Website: ulta-beauty
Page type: customer-info-address
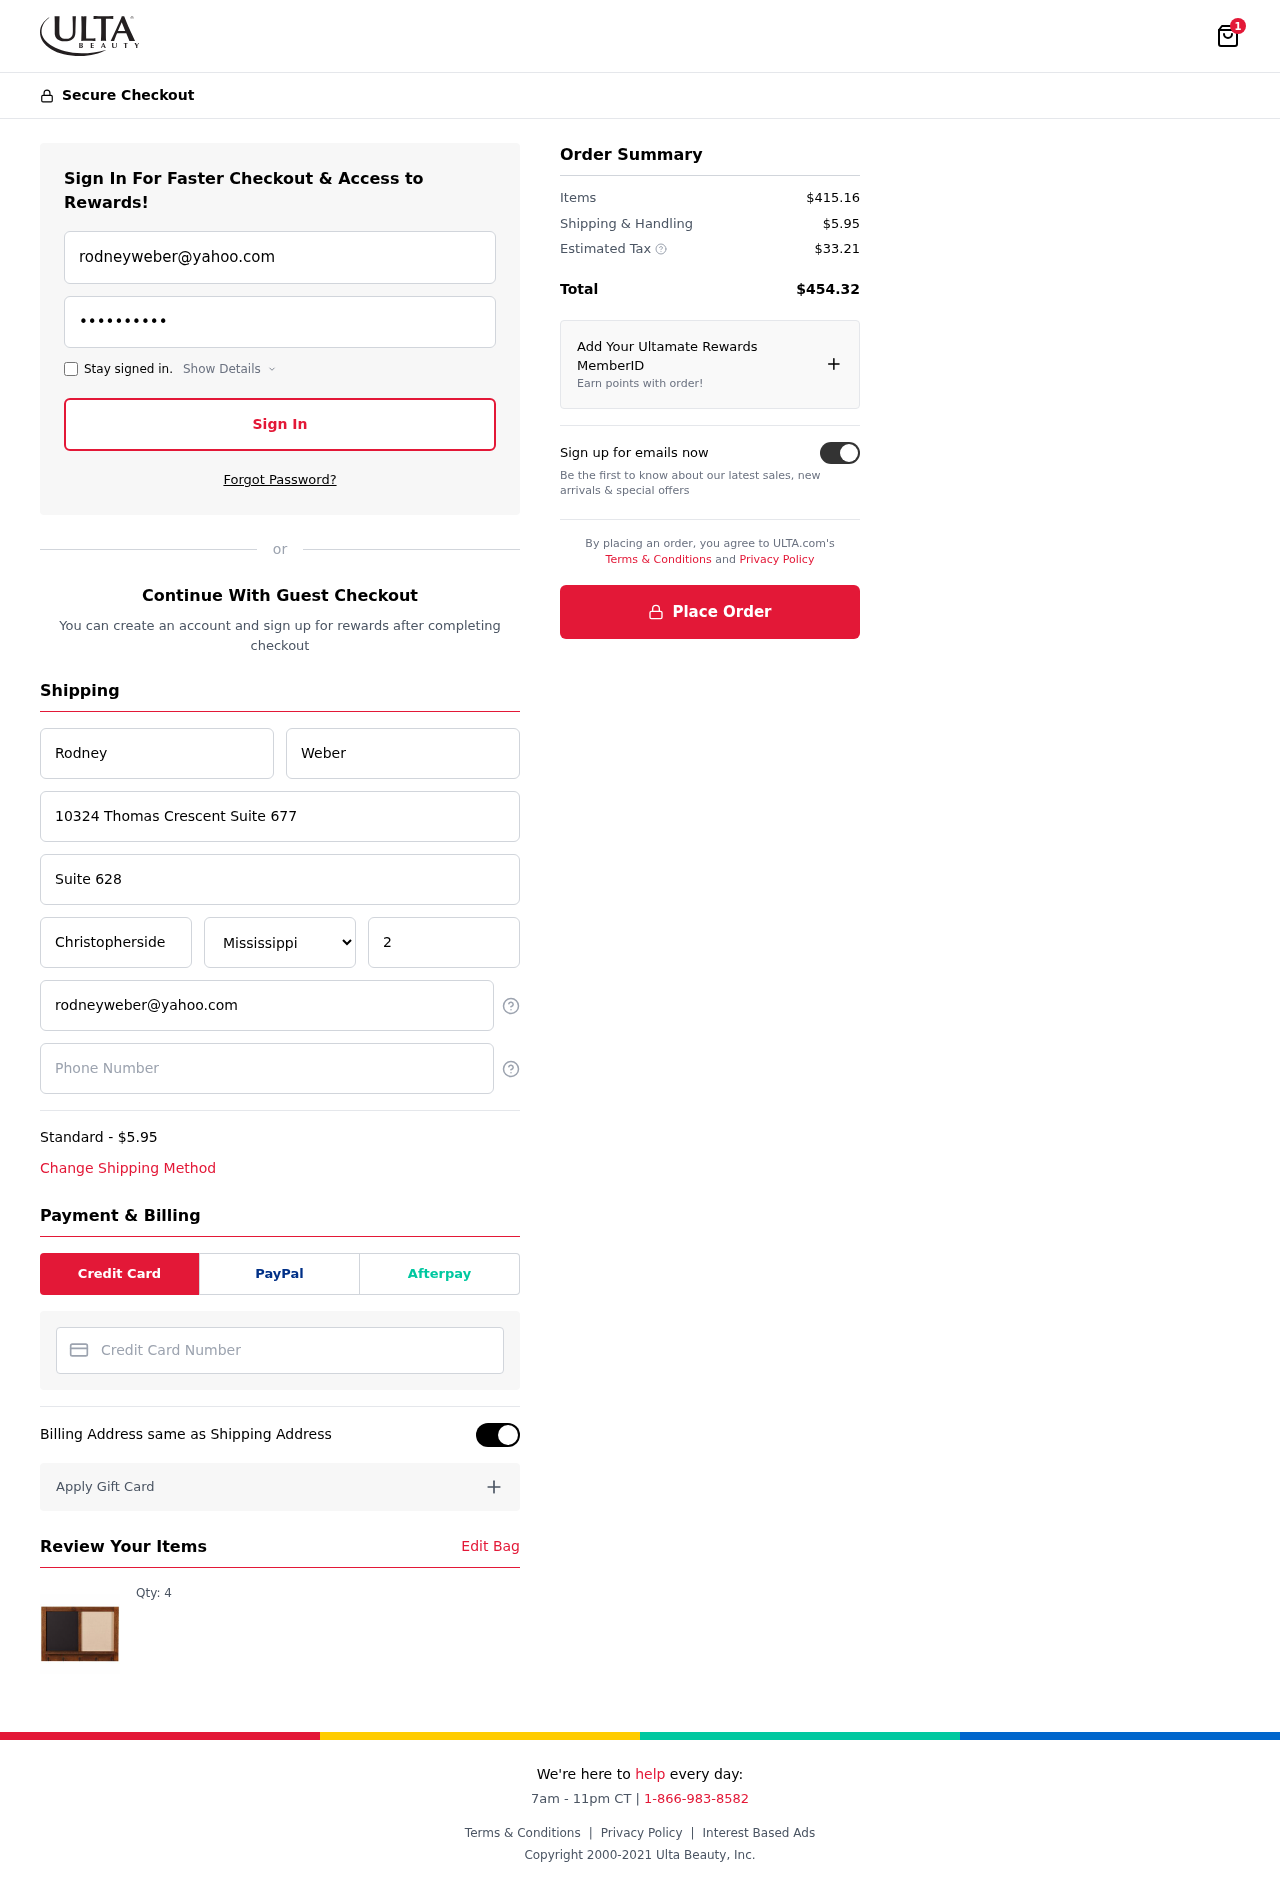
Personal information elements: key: PII_CARD_NUMBER
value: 3788 3755 0375 892
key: PII_CITY
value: Christopherside
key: PII_EMAIL
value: rodneyweber@yahoo.com
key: PII_FIRSTNAME
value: Rodney
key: PII_LASTNAME
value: Weber
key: PII_PHONE
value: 7025877217
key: PII_POSTCODE
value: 24733
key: PII_STATE
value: Mississippi
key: PII_STREET
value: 10324 Thomas Crescent Suite 677
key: PII_STREET2
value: Suite 628
Product elements: key: PRODUCT1_QUANTITY
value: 4
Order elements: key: ORDER_NUM_ITEMS
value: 1
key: ORDER_SHIPPING_COST
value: $5.95
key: ORDER_ITEMS_TOTAL
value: $415.16
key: ORDER_SHIPPING_COST2
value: $5.95
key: ORDER_TAX
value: $33.21
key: ORDER_TOTAL
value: $454.32